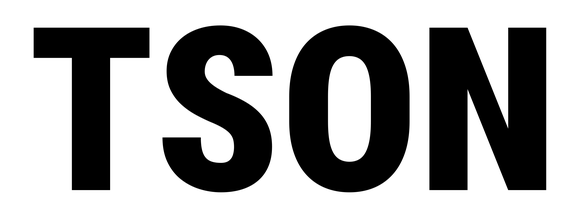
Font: Roboto_Condensed_Black